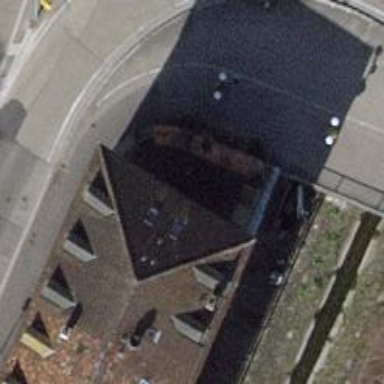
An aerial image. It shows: Restaurant.